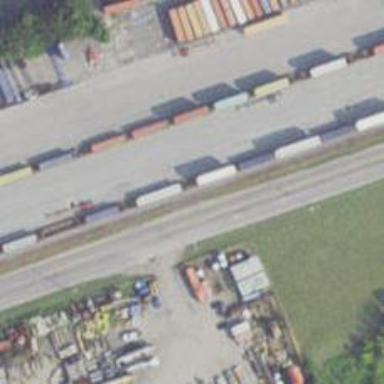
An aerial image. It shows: Railway yard.